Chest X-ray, PA view. Patient: 66 years old, sex F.
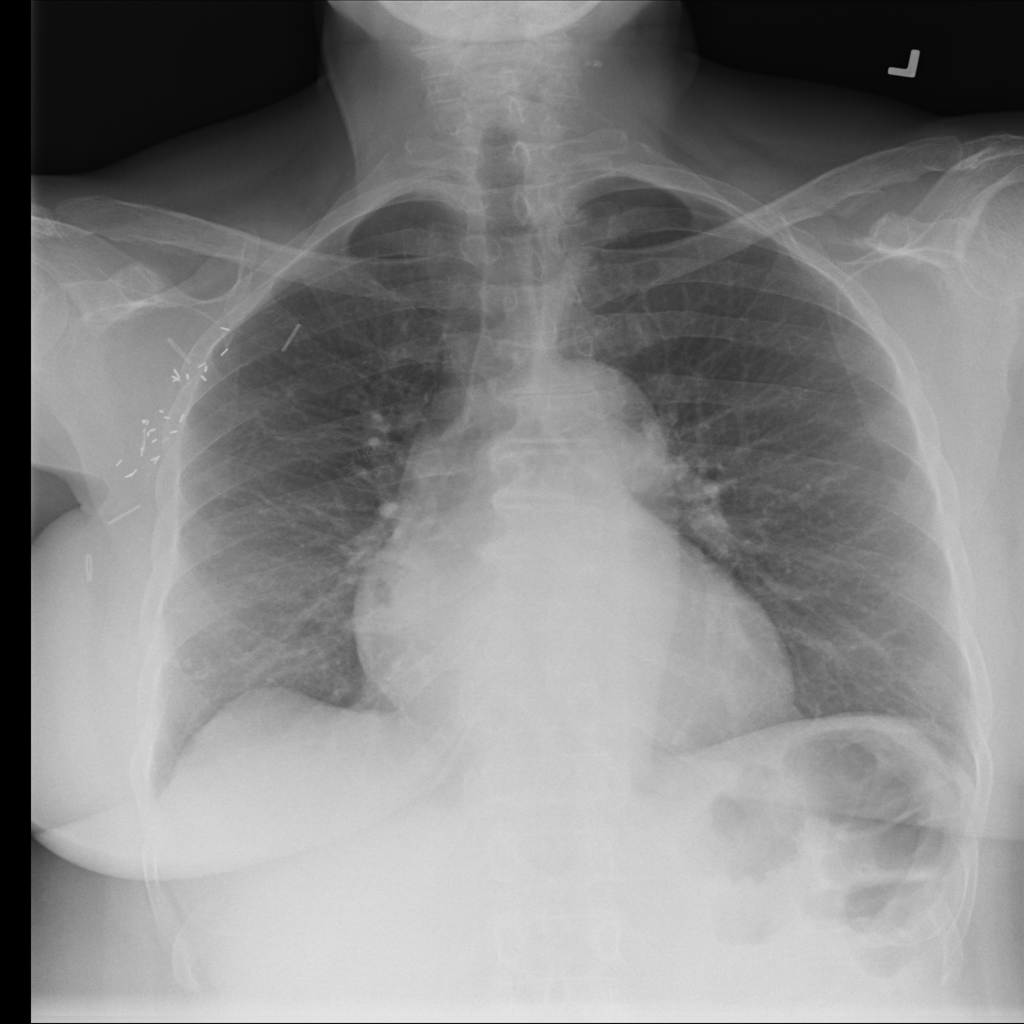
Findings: No Finding